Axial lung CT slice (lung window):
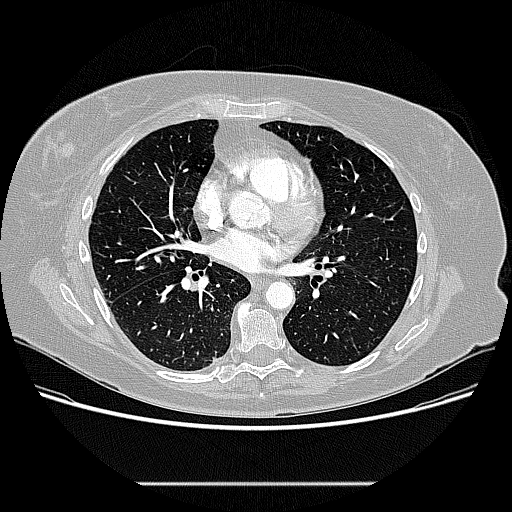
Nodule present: no